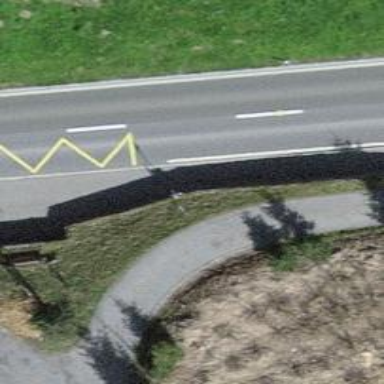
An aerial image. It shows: Bus stop with platform for public transport.